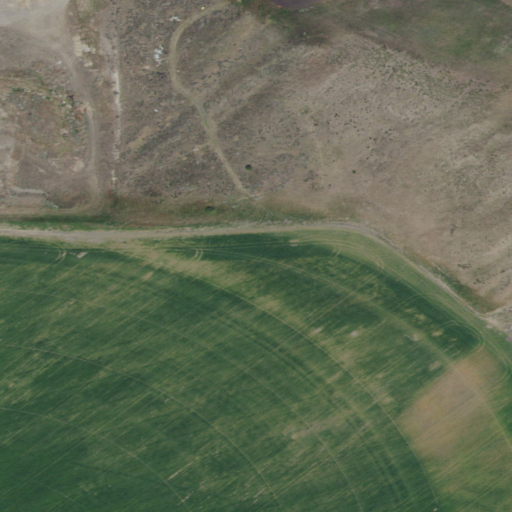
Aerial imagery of mountains in Idaho named Sand Hills containing cultivated crops, grassland, and shrub